Question: I have virtual machine on Windows Azure (Ubuntu).
I have installed vsftp on server and assigned end points in Azure portal for FTP.
But when I try to connect with FileZilla, it's giving me below error:
> Command: PWD
Response: 257 "/"
Command: TYPE I
Response: 200 Switching to Binary mode.
Command: PASV
Response: 227 Entering Passive Mode (100,66,218,25,240,15).
Command: LIST
Error: Connection timed out after 20 seconds of inactivity
Error: Failed to retrieve directory listing
Here is snapshot of Azure endpoints:

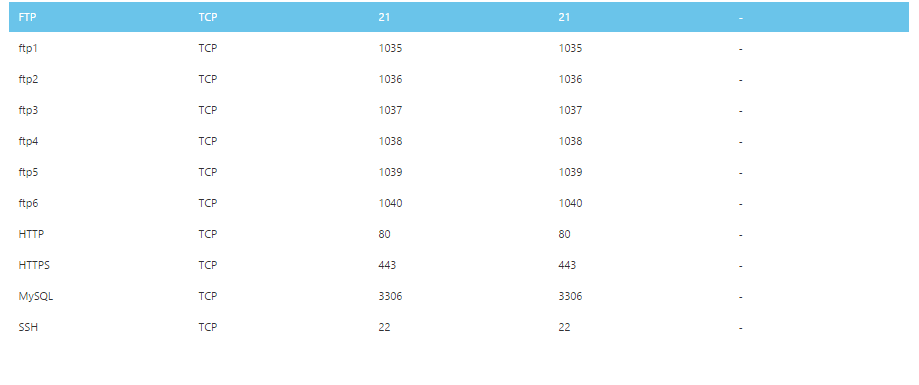
Answer: Finally, I used 'SFTP' connection. I have 'SSH' in azure endpoints.
Simply use your 'ssh' username and password to login in filezilla.
Host: your server IP address
Protocol: SFTP: SSH File Transfer Protocol
User: SSH username
Password: SSH password